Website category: sports
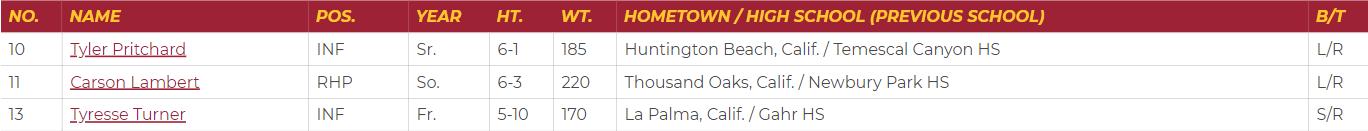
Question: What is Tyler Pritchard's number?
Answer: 10

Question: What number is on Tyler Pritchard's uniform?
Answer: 10

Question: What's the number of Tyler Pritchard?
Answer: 10

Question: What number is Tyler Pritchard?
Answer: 10

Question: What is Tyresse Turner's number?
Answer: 13

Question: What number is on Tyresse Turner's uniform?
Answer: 13

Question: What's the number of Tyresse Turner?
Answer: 13

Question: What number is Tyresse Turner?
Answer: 13

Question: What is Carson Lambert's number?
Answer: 11

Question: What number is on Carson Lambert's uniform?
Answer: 11

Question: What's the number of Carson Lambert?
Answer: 11

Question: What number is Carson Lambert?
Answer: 11

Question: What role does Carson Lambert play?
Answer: RHP

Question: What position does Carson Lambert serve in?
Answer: RHP

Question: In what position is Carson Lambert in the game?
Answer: RHP

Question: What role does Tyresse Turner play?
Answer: INF

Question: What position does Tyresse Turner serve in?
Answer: INF

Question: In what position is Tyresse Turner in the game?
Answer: INF

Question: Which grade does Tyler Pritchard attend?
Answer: Sr.

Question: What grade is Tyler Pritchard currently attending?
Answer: Sr.

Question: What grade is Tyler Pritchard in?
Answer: Sr.

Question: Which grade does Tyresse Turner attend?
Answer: Fr.

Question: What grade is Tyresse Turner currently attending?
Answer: Fr.

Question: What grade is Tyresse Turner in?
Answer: Fr.

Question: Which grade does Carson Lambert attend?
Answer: So.

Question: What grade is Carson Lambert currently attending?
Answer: So.

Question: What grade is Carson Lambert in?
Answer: So.

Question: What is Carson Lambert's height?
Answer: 6-3

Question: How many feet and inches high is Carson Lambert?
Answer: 6-3

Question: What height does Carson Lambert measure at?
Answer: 6-3

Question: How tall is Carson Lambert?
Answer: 6-3

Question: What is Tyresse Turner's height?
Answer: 5-10

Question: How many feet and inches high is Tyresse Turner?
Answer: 5-10

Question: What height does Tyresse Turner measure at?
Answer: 5-10

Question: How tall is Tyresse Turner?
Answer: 5-10

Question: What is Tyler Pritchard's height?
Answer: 6-1

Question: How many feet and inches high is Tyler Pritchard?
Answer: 6-1

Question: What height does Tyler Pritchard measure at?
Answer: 6-1

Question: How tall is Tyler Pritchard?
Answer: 6-1

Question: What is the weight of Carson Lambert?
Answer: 220

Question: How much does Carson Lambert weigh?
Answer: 220

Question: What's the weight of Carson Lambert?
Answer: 220

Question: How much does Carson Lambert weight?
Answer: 220

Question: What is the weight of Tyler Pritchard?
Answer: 185

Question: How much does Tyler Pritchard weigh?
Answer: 185

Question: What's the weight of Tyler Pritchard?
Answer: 185

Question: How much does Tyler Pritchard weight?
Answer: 185

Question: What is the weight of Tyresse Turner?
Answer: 170

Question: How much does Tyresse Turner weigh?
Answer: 170

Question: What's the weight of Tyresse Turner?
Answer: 170

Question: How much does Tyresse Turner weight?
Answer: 170

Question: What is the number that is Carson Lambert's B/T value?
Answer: L/R

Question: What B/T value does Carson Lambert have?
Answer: L/R

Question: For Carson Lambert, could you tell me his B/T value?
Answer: L/R

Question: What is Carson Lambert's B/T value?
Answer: L/R

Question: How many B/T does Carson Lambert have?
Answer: L/R

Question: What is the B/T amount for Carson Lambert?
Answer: L/R

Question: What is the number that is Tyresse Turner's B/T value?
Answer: S/R

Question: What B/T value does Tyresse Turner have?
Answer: S/R

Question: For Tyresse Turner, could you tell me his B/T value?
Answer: S/R

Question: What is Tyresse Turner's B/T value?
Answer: S/R

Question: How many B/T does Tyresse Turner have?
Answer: S/R

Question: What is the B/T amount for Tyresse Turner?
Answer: S/R

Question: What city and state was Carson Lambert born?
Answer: Thousand Oaks, Calif.